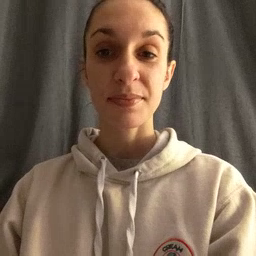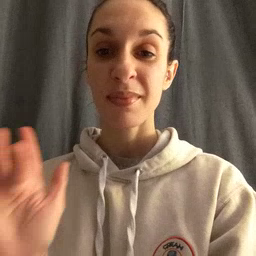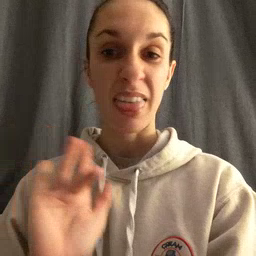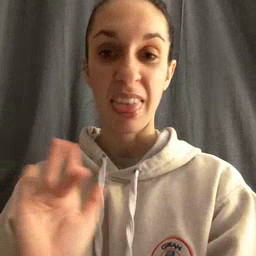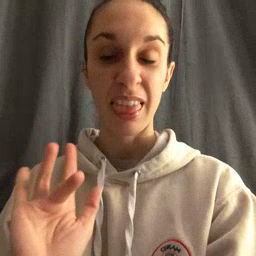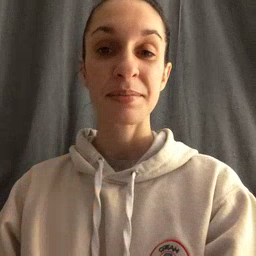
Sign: yucky